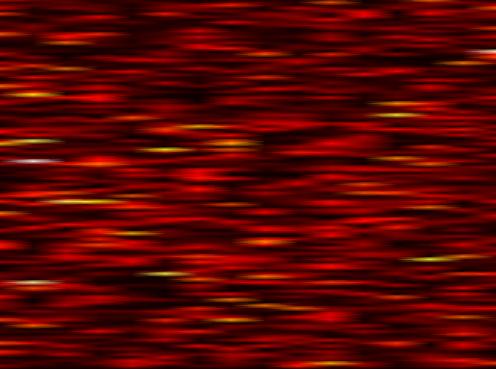
Label: WOLA